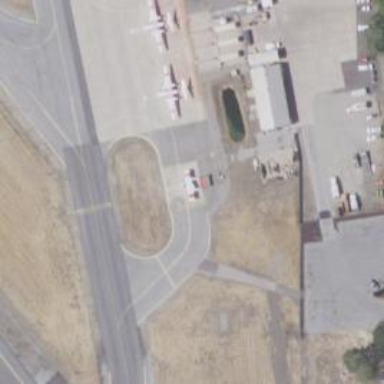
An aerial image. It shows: Taxiway at the airport with asphalt surface.